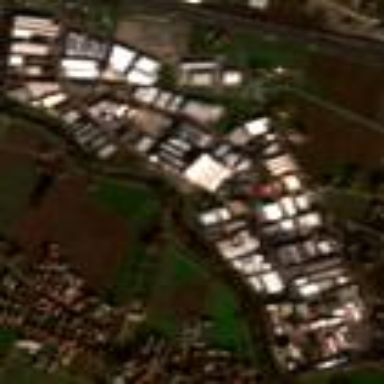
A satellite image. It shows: Industrial area.